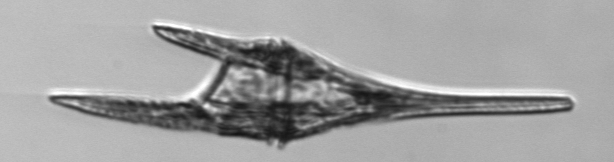
Label: Tripos_furca